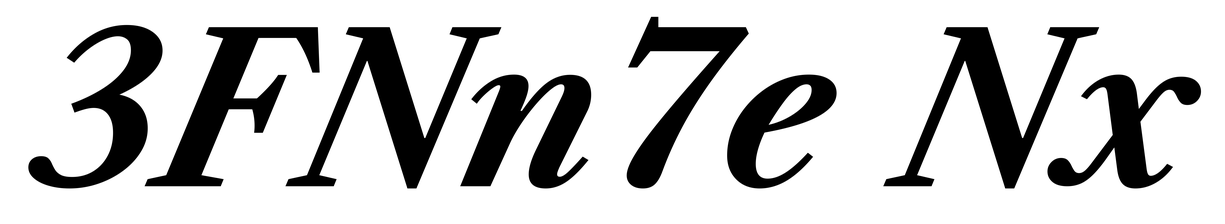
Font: LibreCaslonText-Italic_Bold_Italic